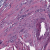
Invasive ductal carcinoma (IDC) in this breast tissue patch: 1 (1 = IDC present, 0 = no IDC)